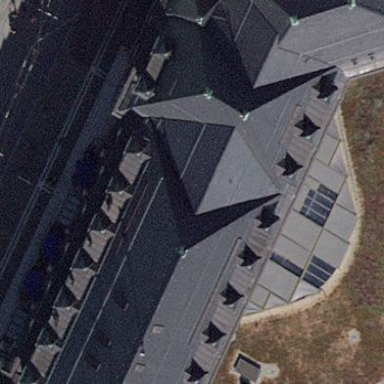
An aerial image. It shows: Building with hipped roof made of grey metal.